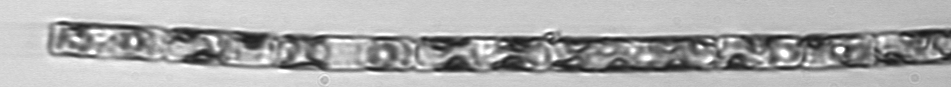
Label: Guinardia_delicatula